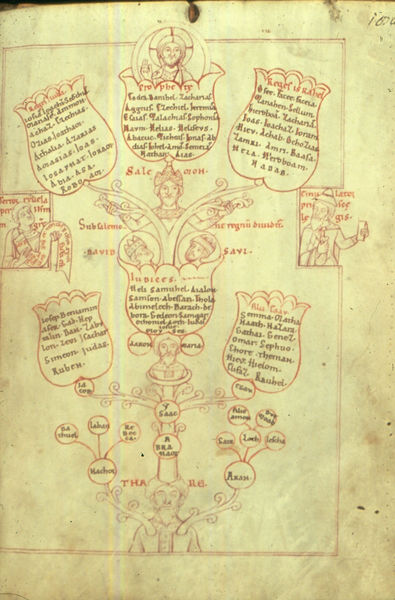
Titel: Dialogus de laudibus sanctae crucis
Standort: Herkunftsort: Regensburg (EU - D - B)
Institution: München, Bayerische Staatsbibliothek
Schlagwörter: baum, blätter, gott, frauen, menschen, blume, blumen, köpfe, männer, schwarz, zeichnung, blüten, rot, alt, hände, zweige, blatt, krone, schrift, tulpe, buch, seite, text, kreise, worte, stängel, buchseite, pergament, heiligenschein, christus, jesus, antik, mittelalter, heiliger, handschrift, christi, persisch, stammbaum, shiva, manuskript, abstammung, üergament, gotttext